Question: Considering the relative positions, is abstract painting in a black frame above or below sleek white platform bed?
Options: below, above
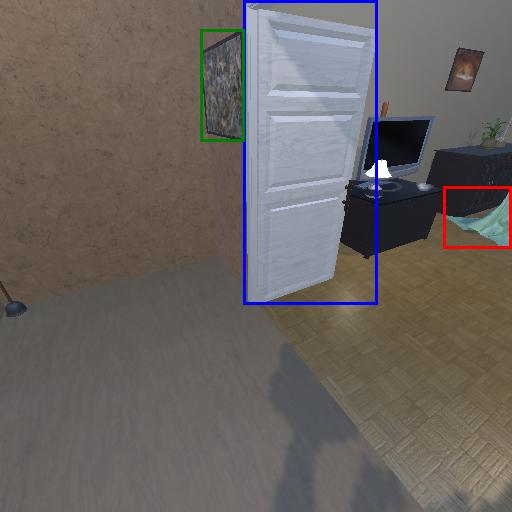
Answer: below